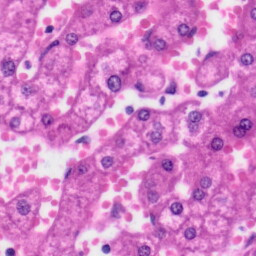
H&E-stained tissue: Liver